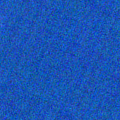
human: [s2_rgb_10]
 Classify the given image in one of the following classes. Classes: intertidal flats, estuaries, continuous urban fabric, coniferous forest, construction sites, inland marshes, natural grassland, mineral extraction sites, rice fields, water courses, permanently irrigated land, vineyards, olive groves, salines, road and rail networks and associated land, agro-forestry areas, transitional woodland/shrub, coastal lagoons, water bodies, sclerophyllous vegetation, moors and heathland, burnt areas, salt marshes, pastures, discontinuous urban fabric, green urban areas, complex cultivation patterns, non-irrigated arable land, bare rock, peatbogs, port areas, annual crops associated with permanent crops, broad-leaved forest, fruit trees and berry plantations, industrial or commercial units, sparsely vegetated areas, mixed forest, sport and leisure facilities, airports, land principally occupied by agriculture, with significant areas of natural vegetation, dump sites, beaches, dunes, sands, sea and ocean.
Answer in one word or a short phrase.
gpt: sea and ocean